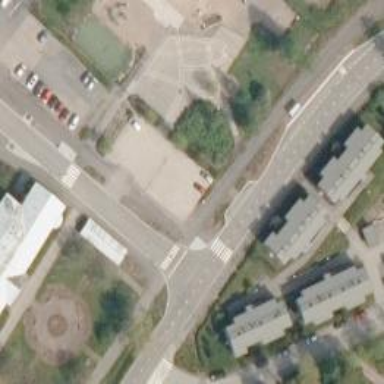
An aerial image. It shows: Crossing on asphalt cycleway.